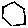
Label: hexagon